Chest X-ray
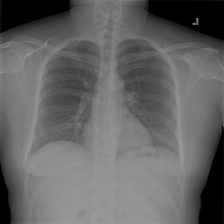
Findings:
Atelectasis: negative
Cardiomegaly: negative
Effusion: negative
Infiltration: negative
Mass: negative
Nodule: negative
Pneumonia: negative
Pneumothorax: negative
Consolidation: negative
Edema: negative
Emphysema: negative
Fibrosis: negative
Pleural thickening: negative
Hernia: negative